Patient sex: M
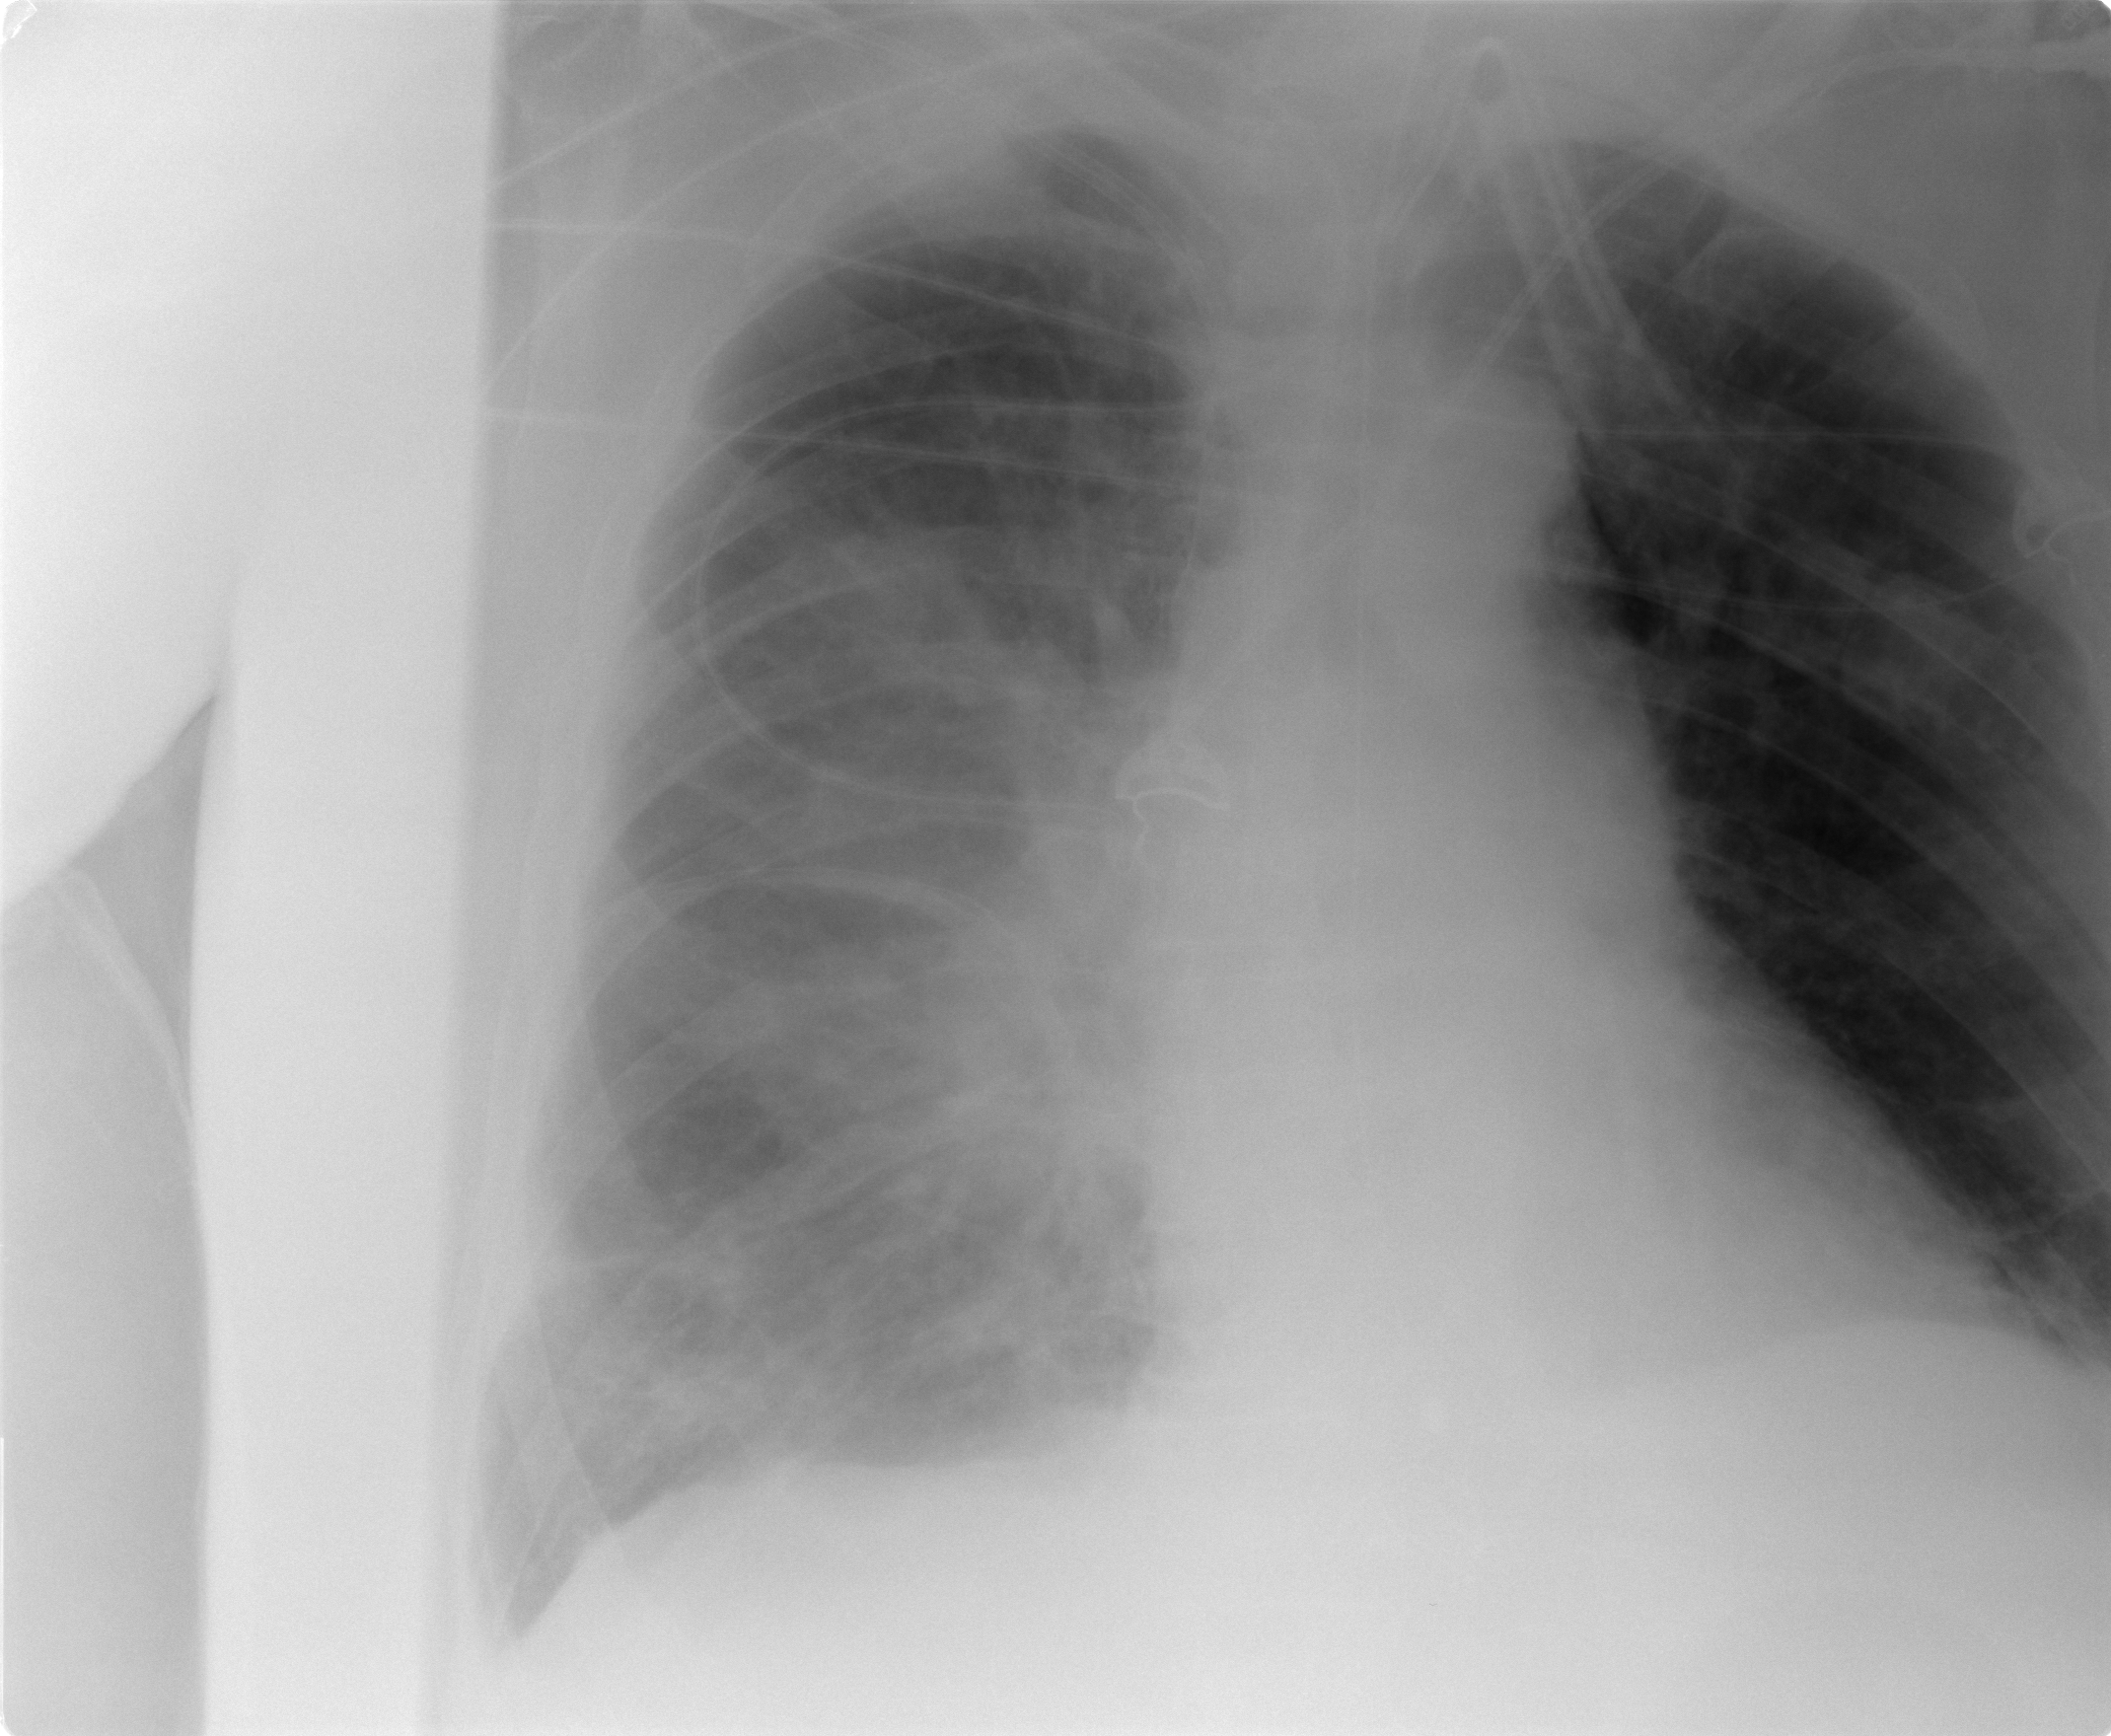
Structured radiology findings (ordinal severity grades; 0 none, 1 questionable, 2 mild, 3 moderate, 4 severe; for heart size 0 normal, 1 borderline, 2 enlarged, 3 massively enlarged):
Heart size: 0
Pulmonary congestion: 2
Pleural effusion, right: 1
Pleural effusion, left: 0
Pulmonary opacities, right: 3
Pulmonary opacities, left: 0
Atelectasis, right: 2
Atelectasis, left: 2